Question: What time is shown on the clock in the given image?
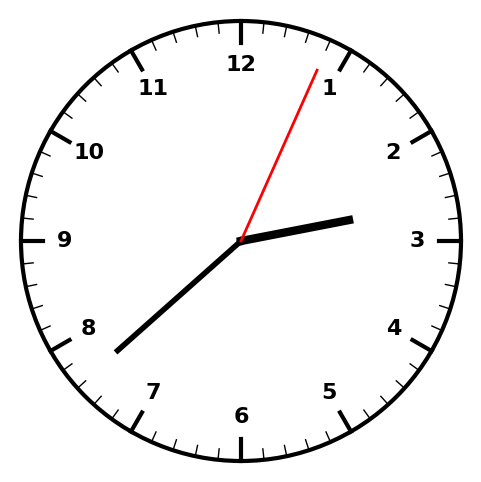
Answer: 02:38:04